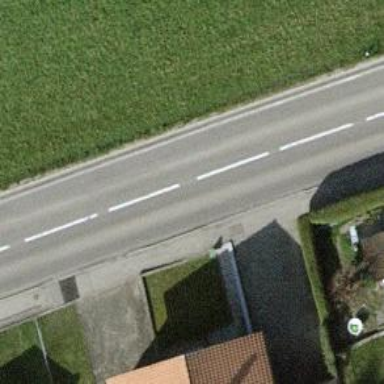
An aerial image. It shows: Secondary road with asphalt surface.